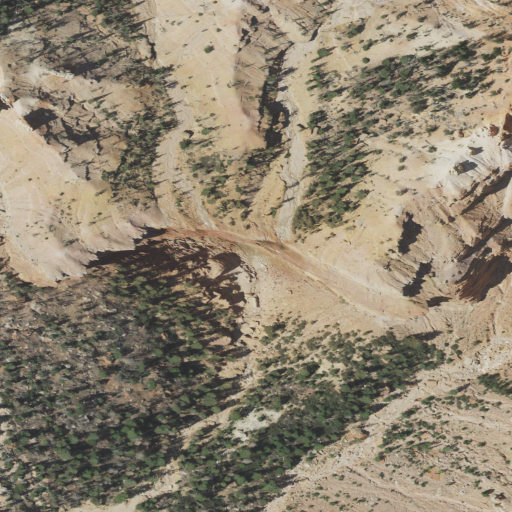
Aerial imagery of valley in Utah named Highleap Canyon containing shrub, evergreen forest, barren land, and grassland